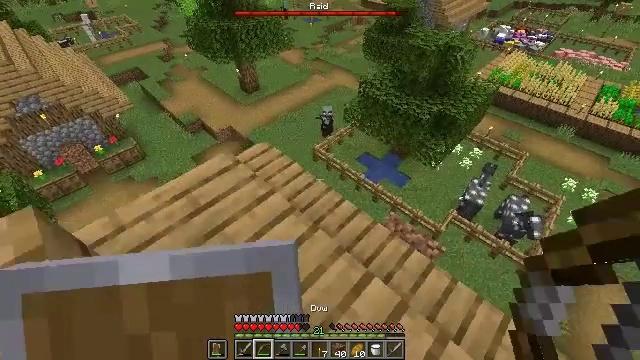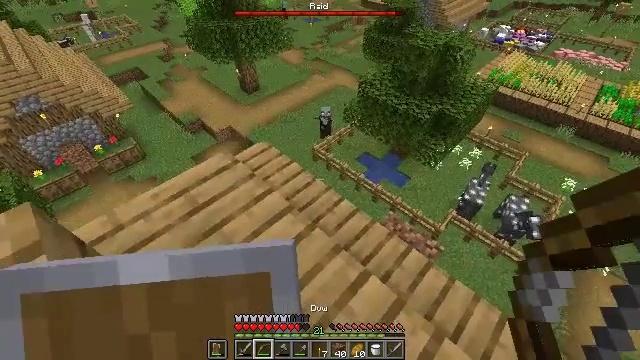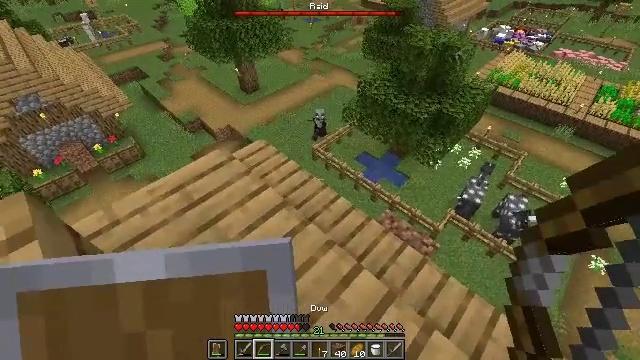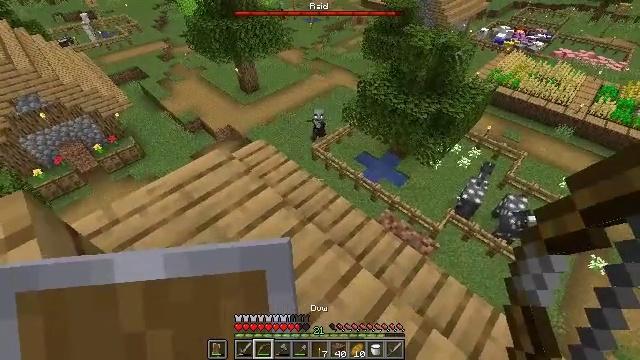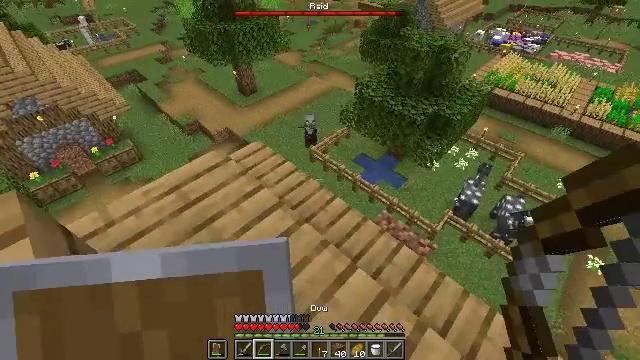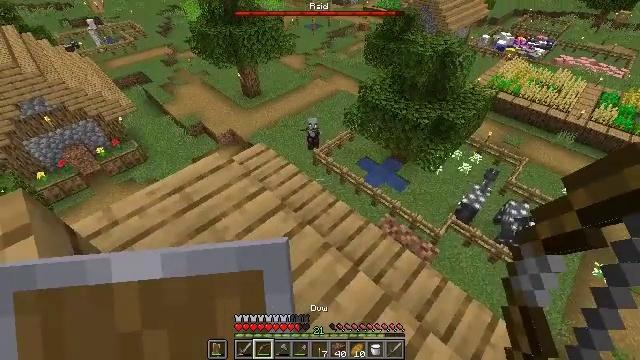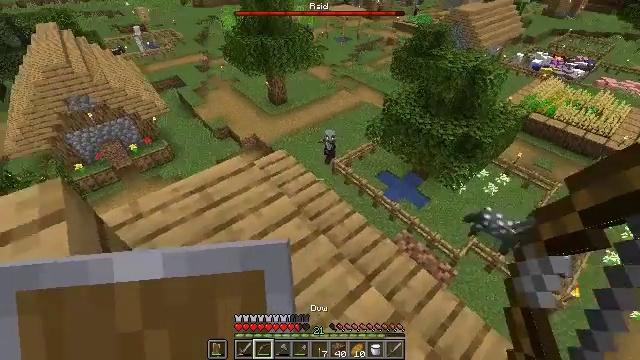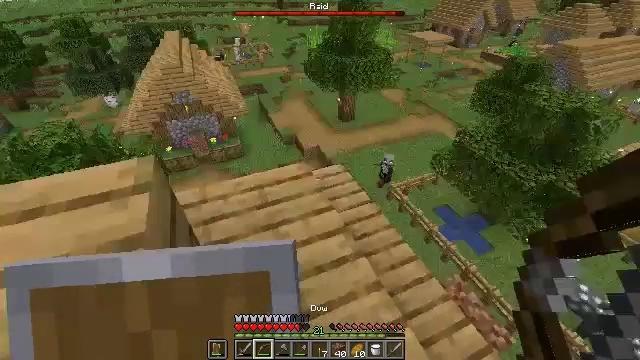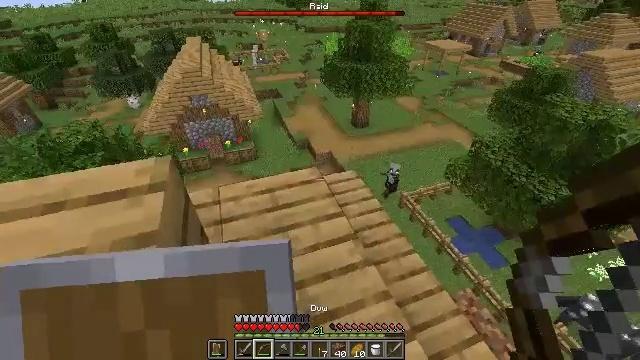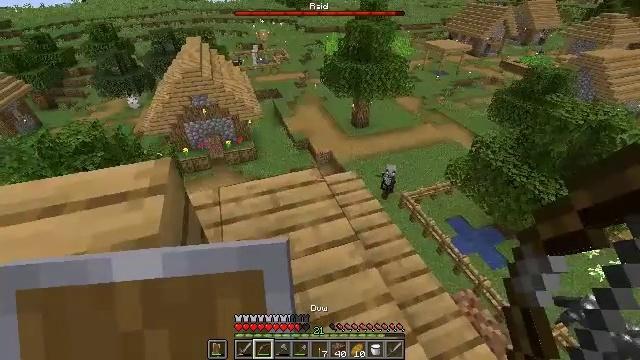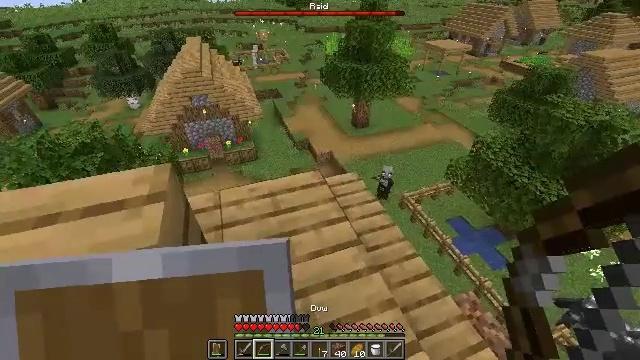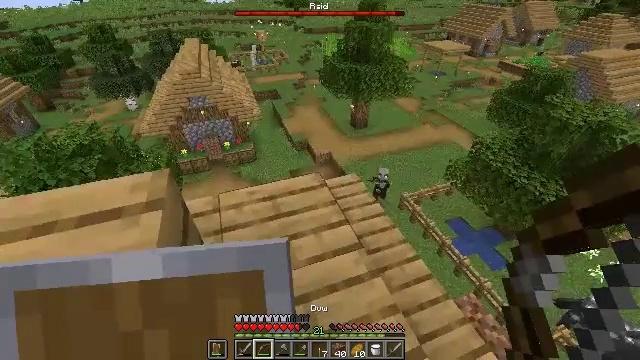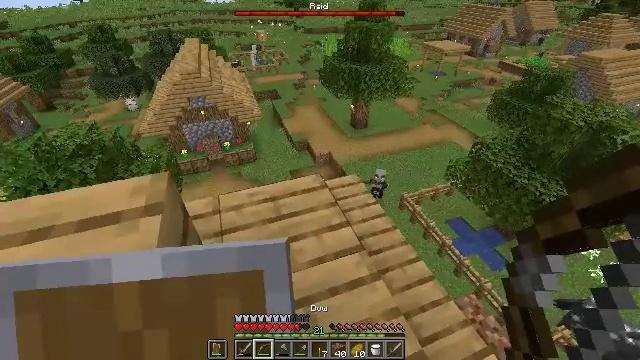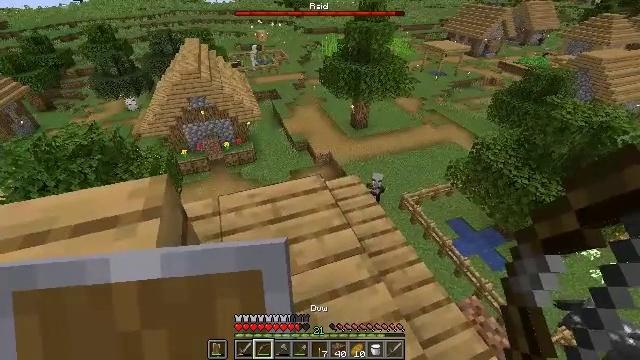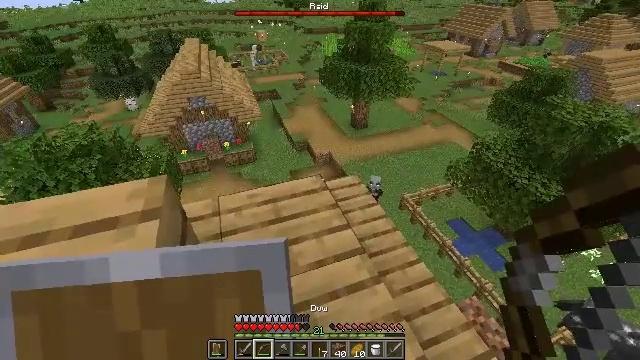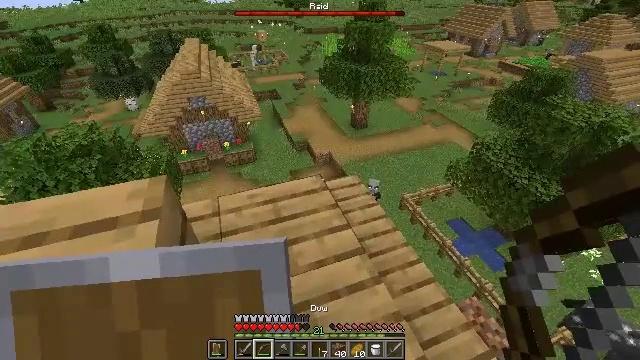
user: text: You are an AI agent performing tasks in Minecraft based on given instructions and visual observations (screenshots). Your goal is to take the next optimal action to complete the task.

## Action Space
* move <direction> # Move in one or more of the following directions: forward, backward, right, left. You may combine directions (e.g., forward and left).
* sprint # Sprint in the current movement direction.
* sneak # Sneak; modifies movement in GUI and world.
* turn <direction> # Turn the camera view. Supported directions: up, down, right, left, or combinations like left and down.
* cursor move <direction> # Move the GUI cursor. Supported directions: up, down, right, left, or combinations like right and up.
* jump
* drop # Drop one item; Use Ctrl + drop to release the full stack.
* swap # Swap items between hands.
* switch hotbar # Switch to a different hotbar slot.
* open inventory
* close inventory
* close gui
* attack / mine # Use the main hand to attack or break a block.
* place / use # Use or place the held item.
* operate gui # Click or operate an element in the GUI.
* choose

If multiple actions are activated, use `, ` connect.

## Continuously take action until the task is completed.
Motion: motion action
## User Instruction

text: Harvest birch leaves for decorations.
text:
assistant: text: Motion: no_op
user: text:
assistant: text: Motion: no_op
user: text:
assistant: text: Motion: no_op
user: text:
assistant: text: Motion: no_op
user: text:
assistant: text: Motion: no_op
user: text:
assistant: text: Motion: turn left and up
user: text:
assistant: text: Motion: turn left and up
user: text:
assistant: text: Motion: turn left and up
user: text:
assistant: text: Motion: move left
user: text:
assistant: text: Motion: move left
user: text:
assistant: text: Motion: no_op
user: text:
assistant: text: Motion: no_op
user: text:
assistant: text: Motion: no_op
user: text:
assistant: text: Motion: no_op
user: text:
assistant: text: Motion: no_op
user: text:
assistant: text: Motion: no_op
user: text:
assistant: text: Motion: no_op
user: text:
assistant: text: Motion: no_op
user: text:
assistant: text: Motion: no_op
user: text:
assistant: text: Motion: no_op
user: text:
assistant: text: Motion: turn right and down
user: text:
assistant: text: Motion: turn right and down
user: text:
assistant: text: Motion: turn right
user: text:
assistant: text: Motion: no_op
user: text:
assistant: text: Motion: no_op
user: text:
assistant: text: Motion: no_op
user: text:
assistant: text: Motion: no_op
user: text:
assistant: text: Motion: no_op
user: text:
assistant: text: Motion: no_op
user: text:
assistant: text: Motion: move forward, sneak, turn right